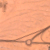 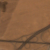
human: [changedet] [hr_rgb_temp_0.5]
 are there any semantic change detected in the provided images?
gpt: The crossroads has been extended.